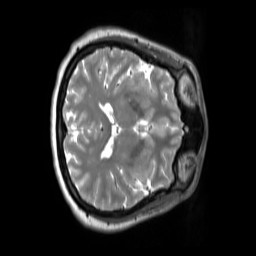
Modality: T2w
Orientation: axial
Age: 45
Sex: female
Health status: ill
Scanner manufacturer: siemens
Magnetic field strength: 3 T
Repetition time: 2.8 s
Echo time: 0.326 s